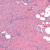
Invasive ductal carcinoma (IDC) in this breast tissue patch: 0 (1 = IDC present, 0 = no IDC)